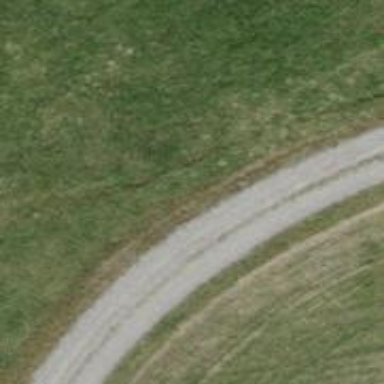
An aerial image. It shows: Dirt track road.